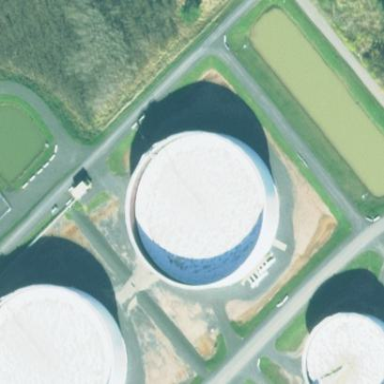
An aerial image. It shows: Building with storage tank.